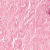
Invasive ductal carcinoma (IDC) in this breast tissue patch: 0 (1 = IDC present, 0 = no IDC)